Question: When I'm writting:
'''
throw new ArgumentOutOfRangeException("")
'''
Placing the caret between the quotes, and pressing Ctrl+Space to open up intellisense actually does something!
The strange and beautiful thing that dazzles me is that it actually suggests parameter names from the method:

Can someone please explain to me how it can be achieved?
How can I add custom intellisense in such level?
As some pointed out - this intellisense doesn't popup normally.
I am using <URL>, and I can control whether that intellisense will popup or not in ReSharper > Options > Intellisense > Autopopup > [C#] In string literals.
Still, I would like to know how I can create such intellisense myself.
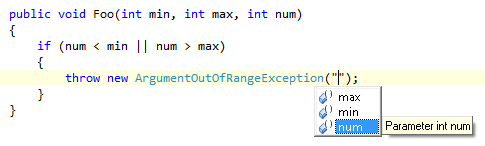
Answer: I think you should take a look at <URL>.
Plus there is another <URL> quite similar to yours that may give you some hints too.
How to implement concretelly I don't know, but I don't think you even need to use reflection as even "normal" IntelliSense of Visual Studio works without any need to build your project first. Just adding a new class to your project for example makes it available for IntelliSense. I think ReSharper uses the same kind of mechanism behind.